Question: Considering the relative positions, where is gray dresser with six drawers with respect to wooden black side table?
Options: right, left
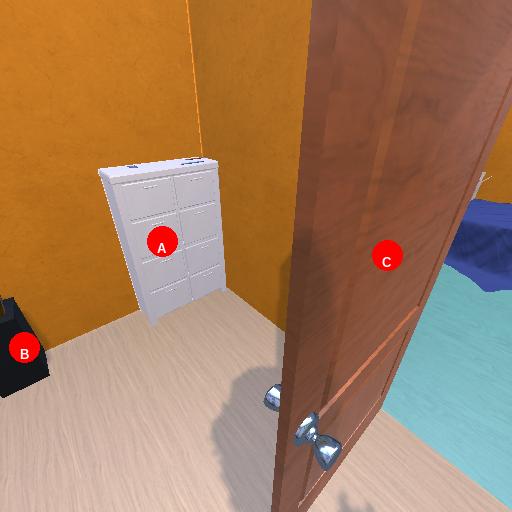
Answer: right